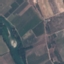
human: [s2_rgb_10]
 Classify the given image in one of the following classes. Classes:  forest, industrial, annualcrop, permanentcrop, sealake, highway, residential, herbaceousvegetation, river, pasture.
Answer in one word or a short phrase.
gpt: PermanentCrop